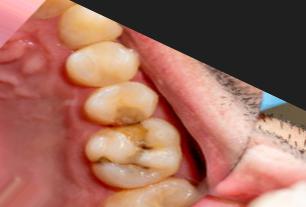
Condition: Caries